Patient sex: M
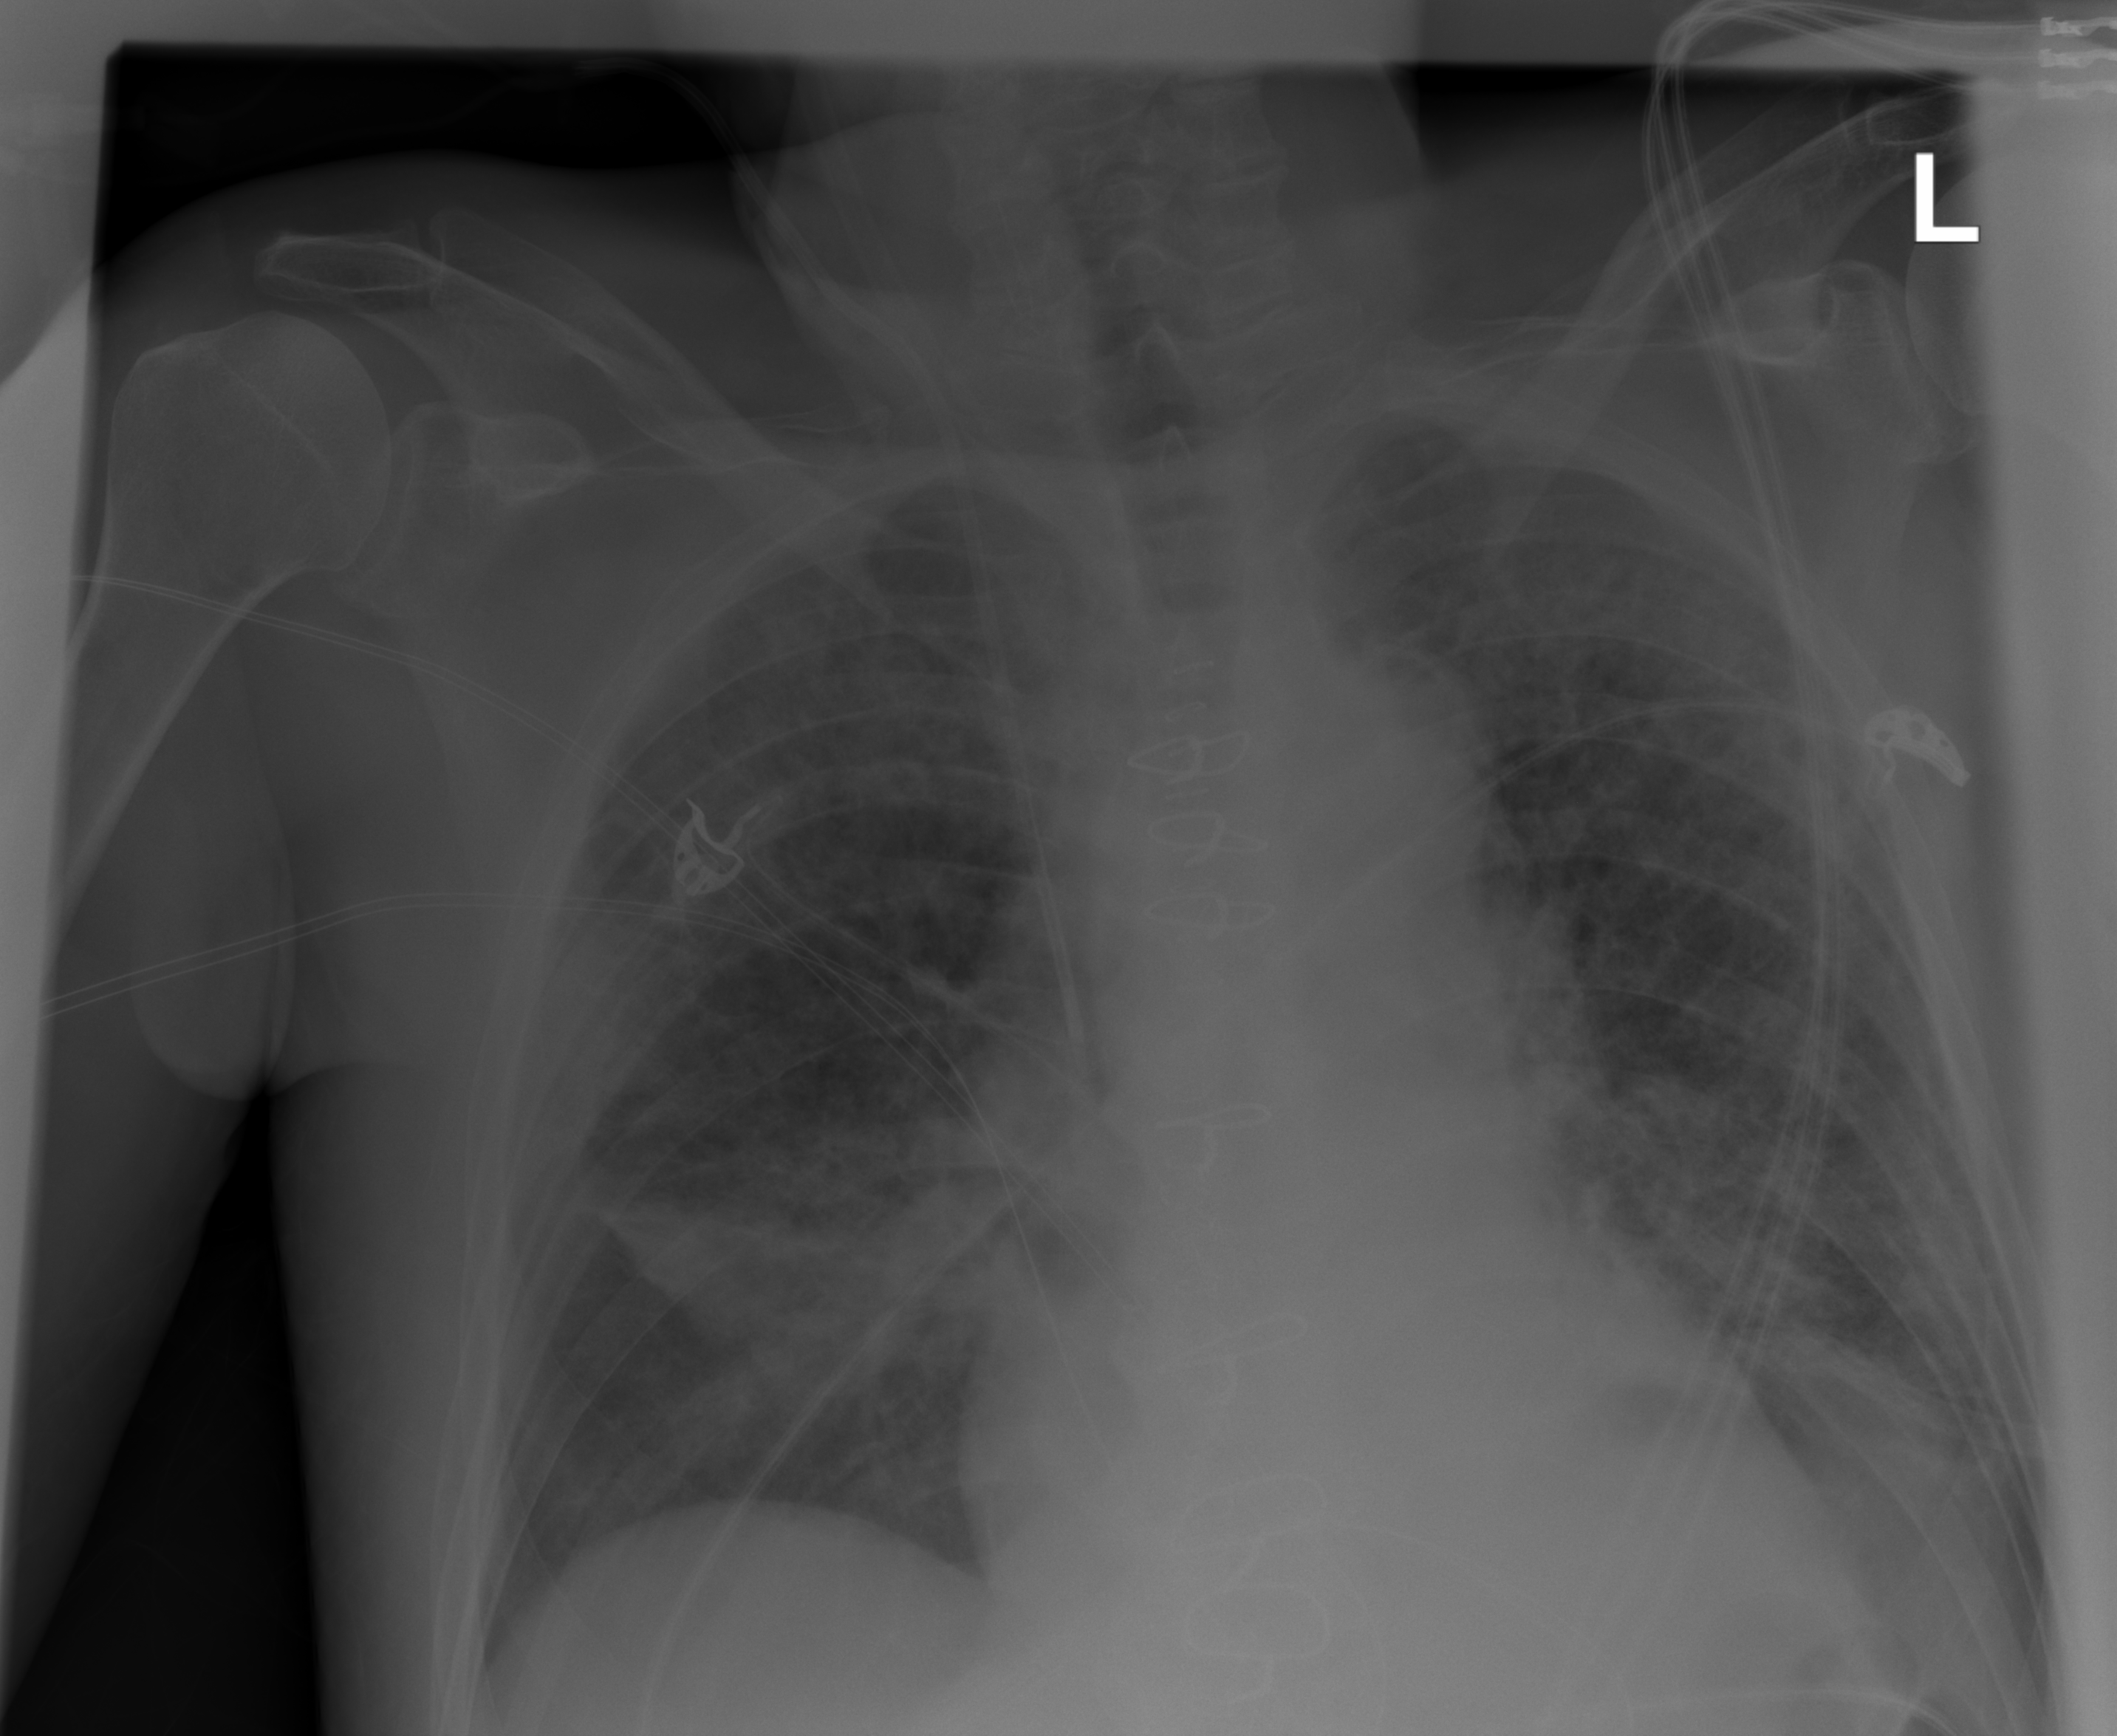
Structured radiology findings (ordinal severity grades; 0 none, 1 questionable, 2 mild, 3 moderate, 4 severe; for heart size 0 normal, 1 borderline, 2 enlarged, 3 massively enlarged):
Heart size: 0
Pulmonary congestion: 2
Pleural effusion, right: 0
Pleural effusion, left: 1
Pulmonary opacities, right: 2
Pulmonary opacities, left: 2
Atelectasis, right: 2
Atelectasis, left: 2